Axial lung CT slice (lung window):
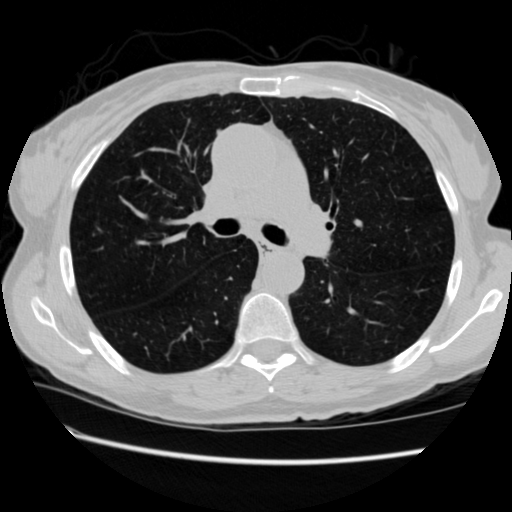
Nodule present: no